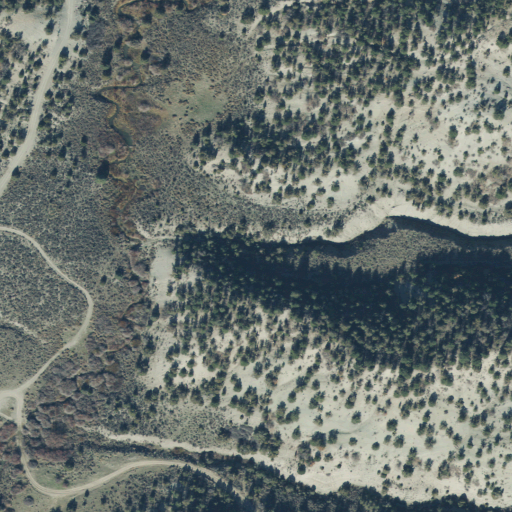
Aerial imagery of valley in Utah named Cottonwood Canyon containing shrub, evergreen forest, open development, low intensity development, deciduous forest, and medium intensity development